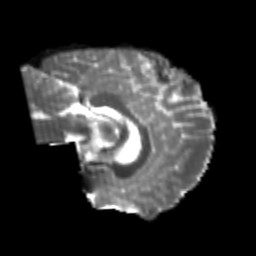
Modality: T2w
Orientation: sagittal
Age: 20
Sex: male
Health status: healthy
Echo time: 0.074 s